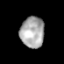
Tissue: prostate
Cell type: Epithelial cells
Senescence score: 0.2395
Nuclear area (px): 729
Mean DAPI intensity: 169.527